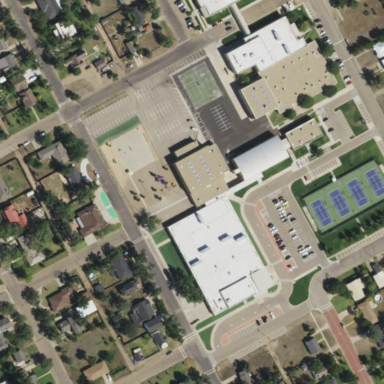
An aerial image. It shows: School building.